Interaction volume radius: 5 \u00c5
Interaction volume height: 20 \u00c5
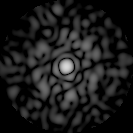
Disorder parameter: 0.8422